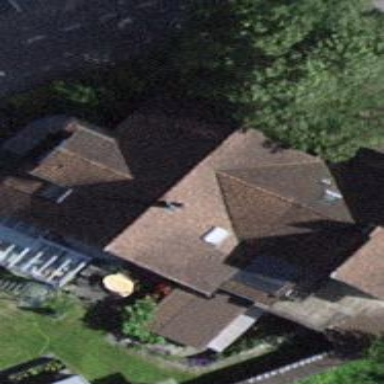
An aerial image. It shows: Semidetached house with gabled roof.